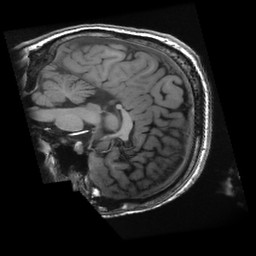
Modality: T1w
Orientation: sagittal
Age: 25
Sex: male
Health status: healthy
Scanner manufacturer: ge
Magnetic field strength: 3 T
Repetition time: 0.008372 s
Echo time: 0.003112 s